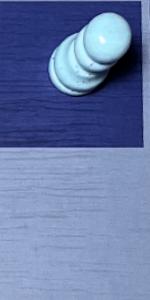
Label: Empty